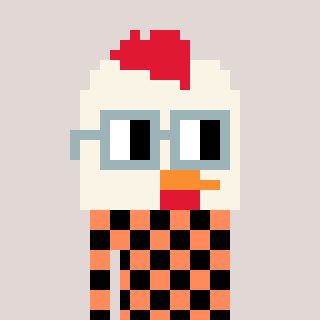
a pixel art character with square dark gray glasses, a chicken-shaped head and a peachy-colored body on a warm background